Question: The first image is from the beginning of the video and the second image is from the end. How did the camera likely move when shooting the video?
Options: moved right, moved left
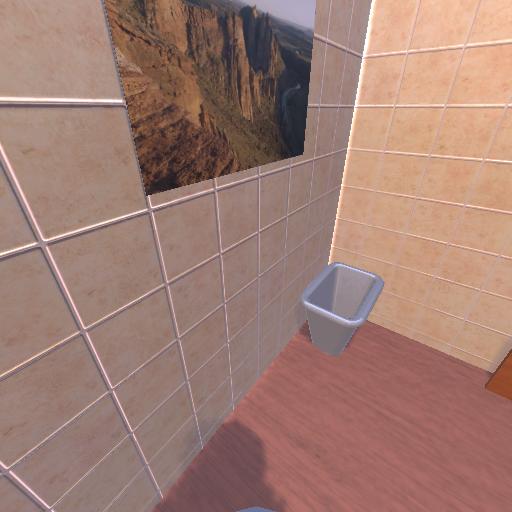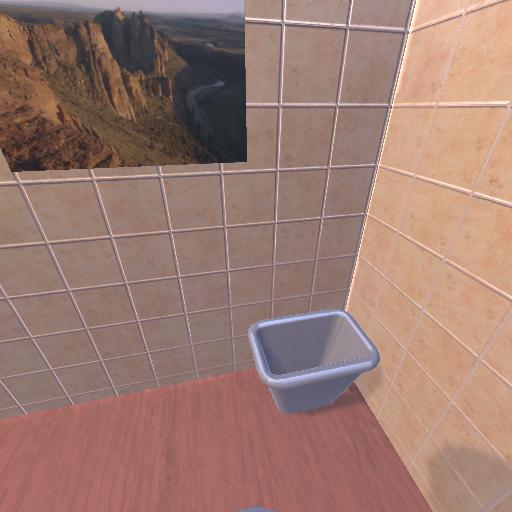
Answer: moved right